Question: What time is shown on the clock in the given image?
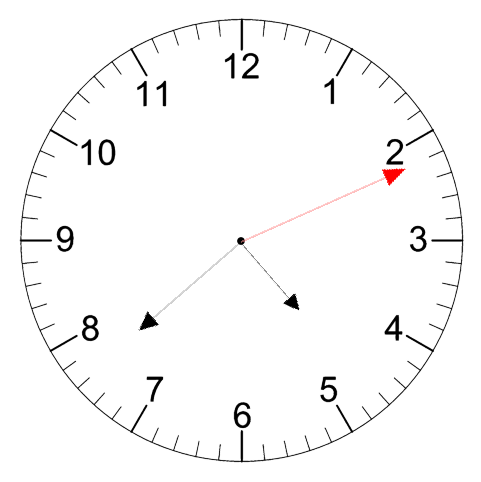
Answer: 04:38:11